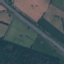
Label: Highway